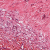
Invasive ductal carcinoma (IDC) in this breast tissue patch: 1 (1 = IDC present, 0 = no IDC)